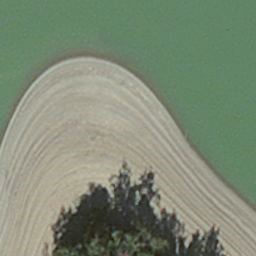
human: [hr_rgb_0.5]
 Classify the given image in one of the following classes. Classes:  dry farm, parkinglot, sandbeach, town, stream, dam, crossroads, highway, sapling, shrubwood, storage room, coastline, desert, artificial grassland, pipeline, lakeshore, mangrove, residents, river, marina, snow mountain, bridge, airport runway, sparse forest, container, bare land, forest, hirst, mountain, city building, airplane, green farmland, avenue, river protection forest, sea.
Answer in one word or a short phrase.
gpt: hirst